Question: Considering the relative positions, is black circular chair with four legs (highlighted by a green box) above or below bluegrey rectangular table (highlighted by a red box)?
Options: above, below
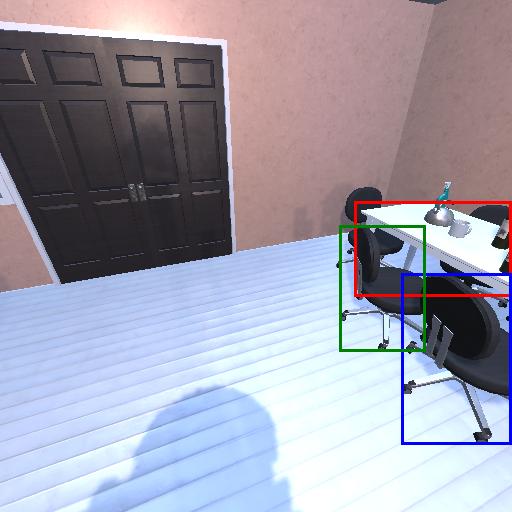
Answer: above